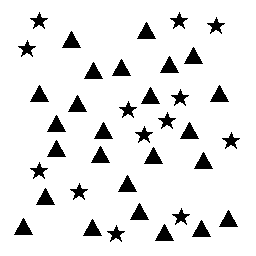
Squares: 0
Triangles: 25
Stars: 13
Total shapes: 38